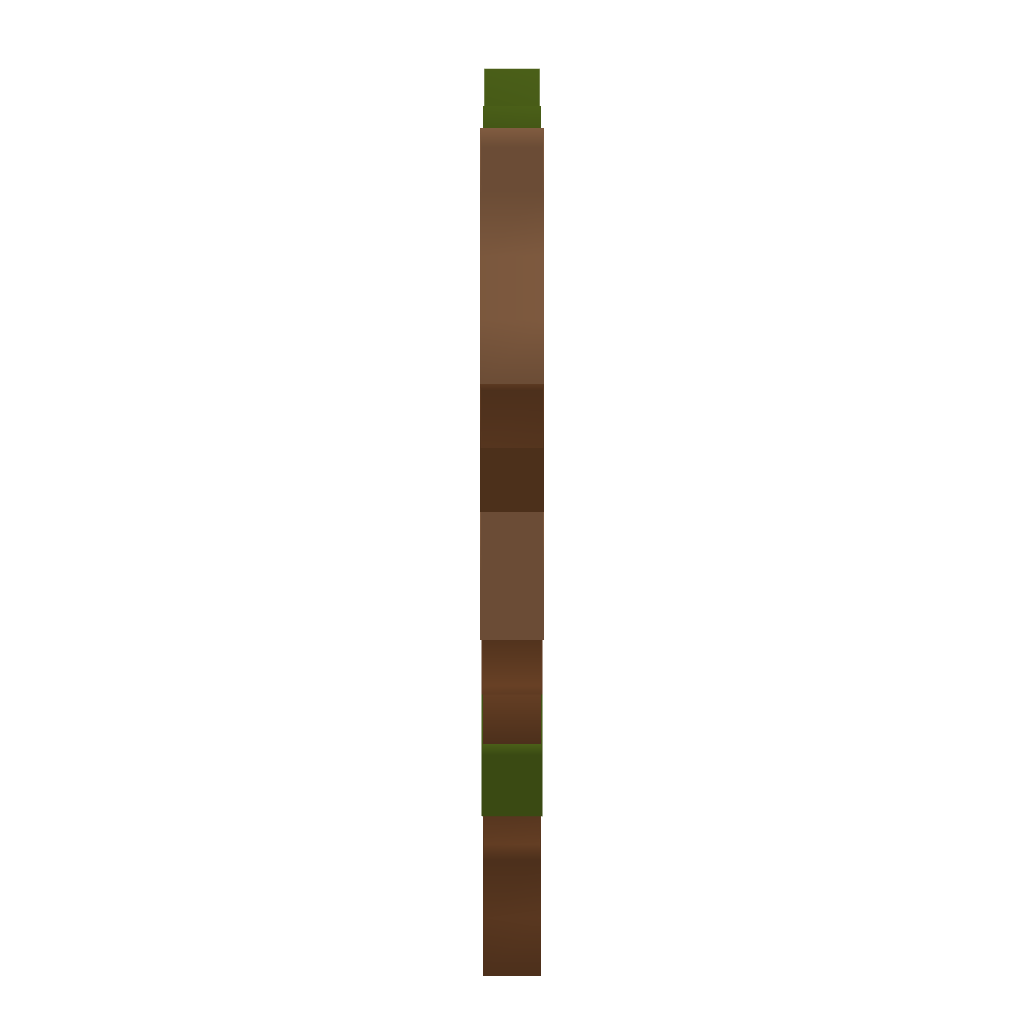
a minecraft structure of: Link 8-Bit Style